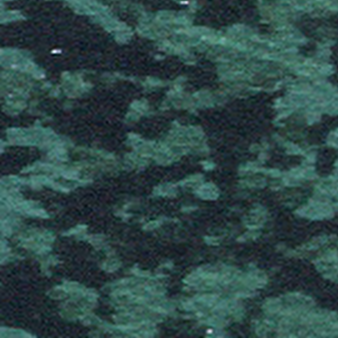
Label: other